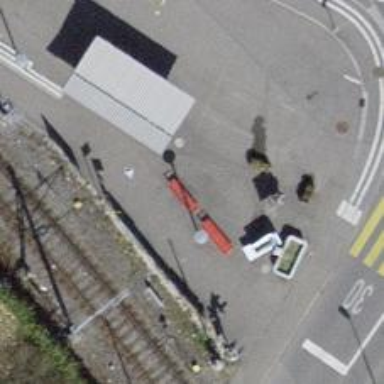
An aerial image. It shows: Red bench.